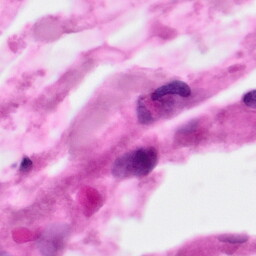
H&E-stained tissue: Pancreatic